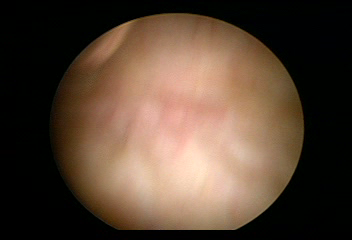
Modality: WLC
Class: Normal mucosa
Bladder cancer association: No